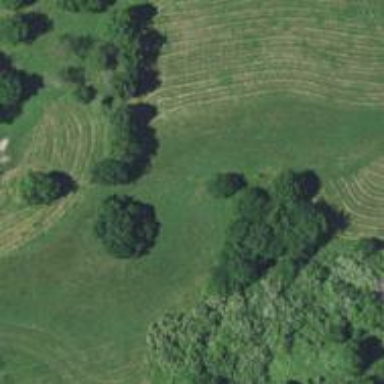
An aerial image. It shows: Disc golf basket.